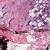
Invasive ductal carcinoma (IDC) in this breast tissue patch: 0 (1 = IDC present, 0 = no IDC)